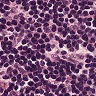
Metastatic tissue present: no